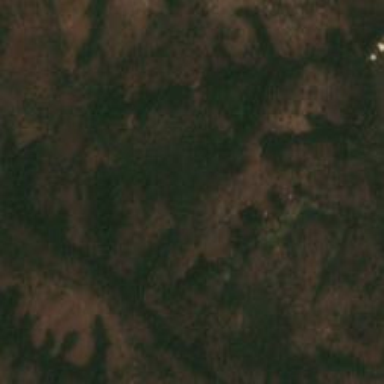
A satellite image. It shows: Forest area.